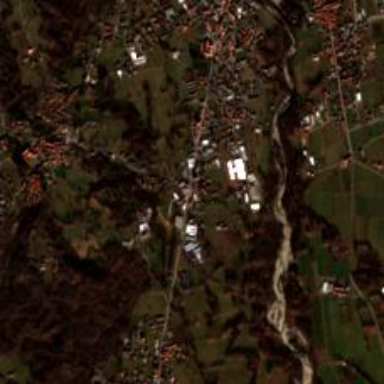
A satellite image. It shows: Small hamlet.